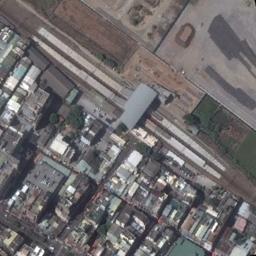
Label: railway_station